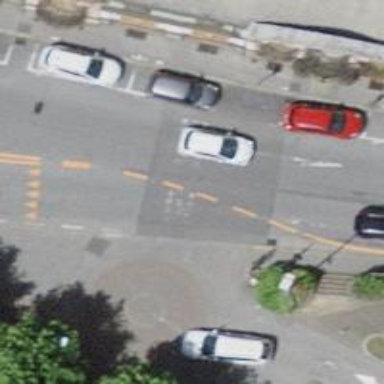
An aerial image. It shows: Residential road that intersects with roundabout.